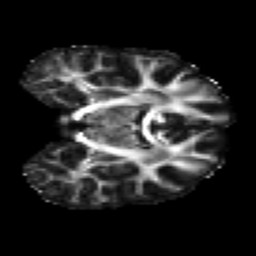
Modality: FA
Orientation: coronal
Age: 26
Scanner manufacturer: siemens
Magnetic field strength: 3 T
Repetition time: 4.52 s
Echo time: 0.084 s